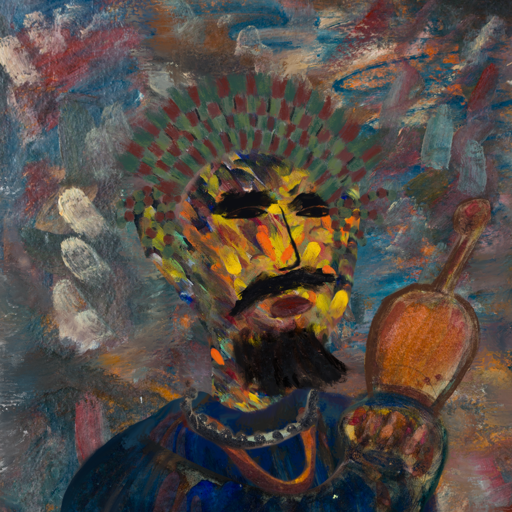
Background: Boggyland, Head And Neck Side: An_Impression, Face Side: Mosgoul, Bust: Pipe, Hair Side: Blank, Head Accessory: After_Raid_Crown, Second Necklace: Comrade, Necklace: Childish, Baby: Blank